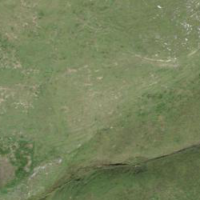
EUNIS habitat code: 23
Species observed at this site:
Milvus milvus
Falco tinnunculus
Circaetus gallicus
Corvus corax
Aquila chrysaetos
Dactylorhiza sambucina